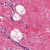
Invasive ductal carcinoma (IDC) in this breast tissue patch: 0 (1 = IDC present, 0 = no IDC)